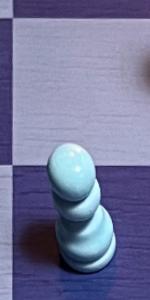
Label: Pawn_White